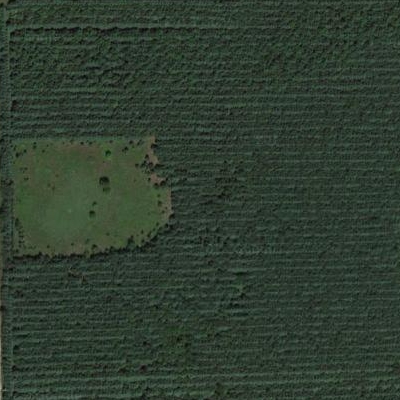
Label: eForest